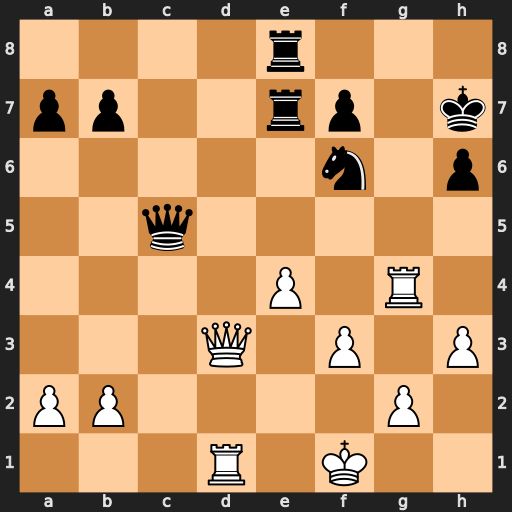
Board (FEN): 4r3/pp2rp1k/5n1p/2q5/4P1R1/3Q1P1P/PP4P1/3R1K2
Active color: w
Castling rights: -
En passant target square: -
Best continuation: e5+ Kh8 exf6